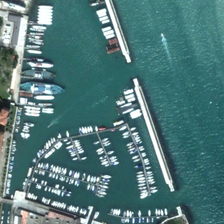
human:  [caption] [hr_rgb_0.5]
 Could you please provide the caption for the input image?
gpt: there are lots of ships stopping in this port with several houses on its bank .

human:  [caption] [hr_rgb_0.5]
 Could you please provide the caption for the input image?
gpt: the port with seawalls is built near some houses and buildings .

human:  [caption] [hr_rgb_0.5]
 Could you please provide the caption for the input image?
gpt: the port with seawalls is built near some houses and buildings .

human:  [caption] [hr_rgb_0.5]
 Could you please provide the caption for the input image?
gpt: the port with seawalls is built near some houses and buildings .

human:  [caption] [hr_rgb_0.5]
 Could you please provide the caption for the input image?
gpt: many boats are in a port near several buildings and several green trees .